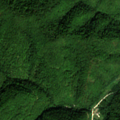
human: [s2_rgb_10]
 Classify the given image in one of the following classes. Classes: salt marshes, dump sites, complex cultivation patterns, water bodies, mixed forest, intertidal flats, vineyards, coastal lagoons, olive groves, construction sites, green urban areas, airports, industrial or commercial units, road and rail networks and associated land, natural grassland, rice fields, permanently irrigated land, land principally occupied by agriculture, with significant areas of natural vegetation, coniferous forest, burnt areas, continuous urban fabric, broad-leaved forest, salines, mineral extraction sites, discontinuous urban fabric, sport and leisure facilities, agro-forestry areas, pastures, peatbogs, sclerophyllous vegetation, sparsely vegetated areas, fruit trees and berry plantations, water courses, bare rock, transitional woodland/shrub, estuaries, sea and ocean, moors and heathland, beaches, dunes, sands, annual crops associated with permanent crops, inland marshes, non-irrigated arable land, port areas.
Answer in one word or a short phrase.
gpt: broad-leaved forest